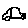
Label: car